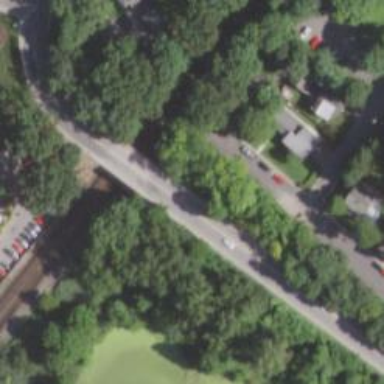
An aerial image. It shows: Outdoor signal box located at the railway.